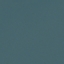
Land use / land cover class: SeaLake